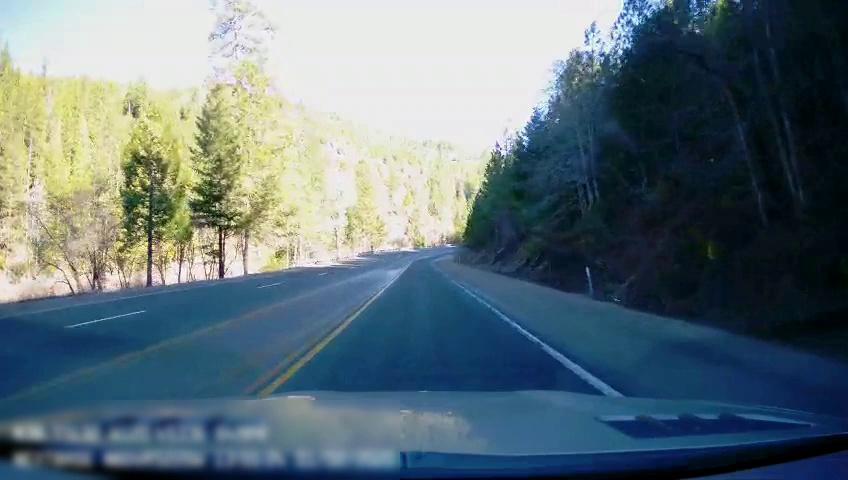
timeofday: Day
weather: Sunny
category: Drivable Space
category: Lanes | Opposite Lane
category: Lanes | Alternate Lane
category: Lanes | Opposite Lane
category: Lanes | Current Lane
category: Lanes | Alternate Lane
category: Lanes | Opposite Lane